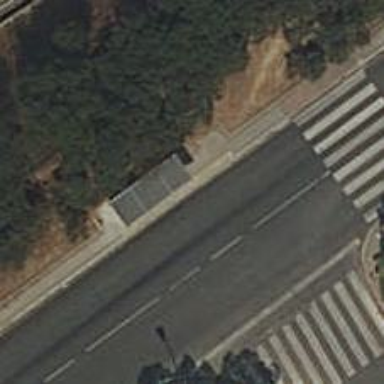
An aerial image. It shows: Bus stop with shelter. It is platform for public transport.